Question: How do you go about making a 'navbar' in Bootstrap that is non-collapsable and has a glyphicon button on the left without a 'border', text in the center and text on the right?
I know you can use 'pull-left' and 'pull-right' to move items to the left and to the right but when I try to add a glyphicon button to the navbar, it will become tiny and create a border around it.
Example of what I'm trying to accomplish:

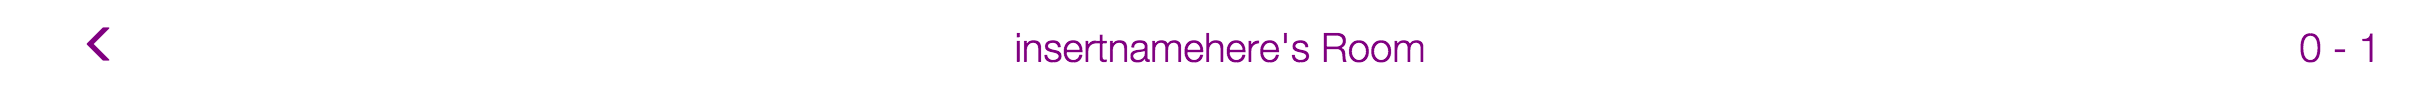
Answer: Instead 'pull-left-right', use 'text-left-center-right'. Try this:
'''
<div class="navbar navbar-fixed-top">
<div class="col-xs-4 text-left">
<a href="#"><i class="fa fa-chevron-left"></i></a>
</div>
<div class="col-xs-4 text-center">insertnamehere's room</div>
<div class="col-xs-4 text-right">0 -1</div>
</div>
'''
'''
* {
font-size: 20px;
}
.pull-right {
text-align:right;
}
.navbar {
padding: 10px;
}
'''
See <URL>.